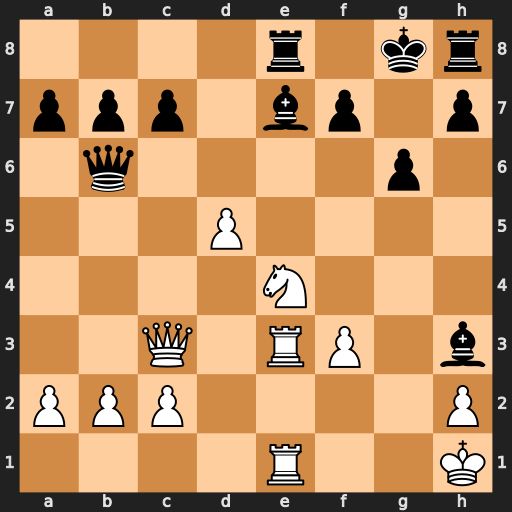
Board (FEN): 4r1kr/ppp1bp1p/1q4p1/3P4/4N3/2Q1RP1b/PPP4P/4R2K
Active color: w
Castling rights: -
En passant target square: -
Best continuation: Ng5 Bf6 Rxe8+